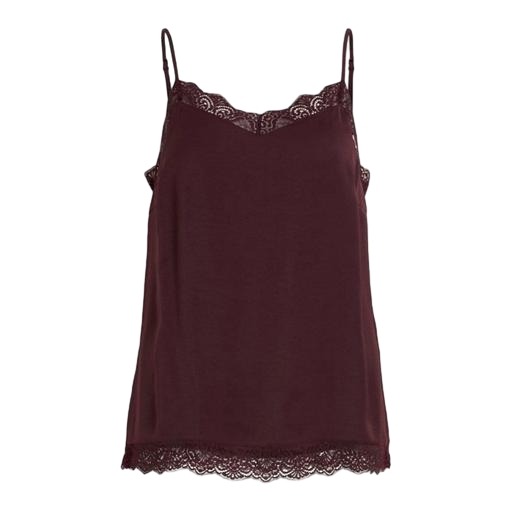
multicolor vila brown lace detail cami, camisole top, lace tank, white background